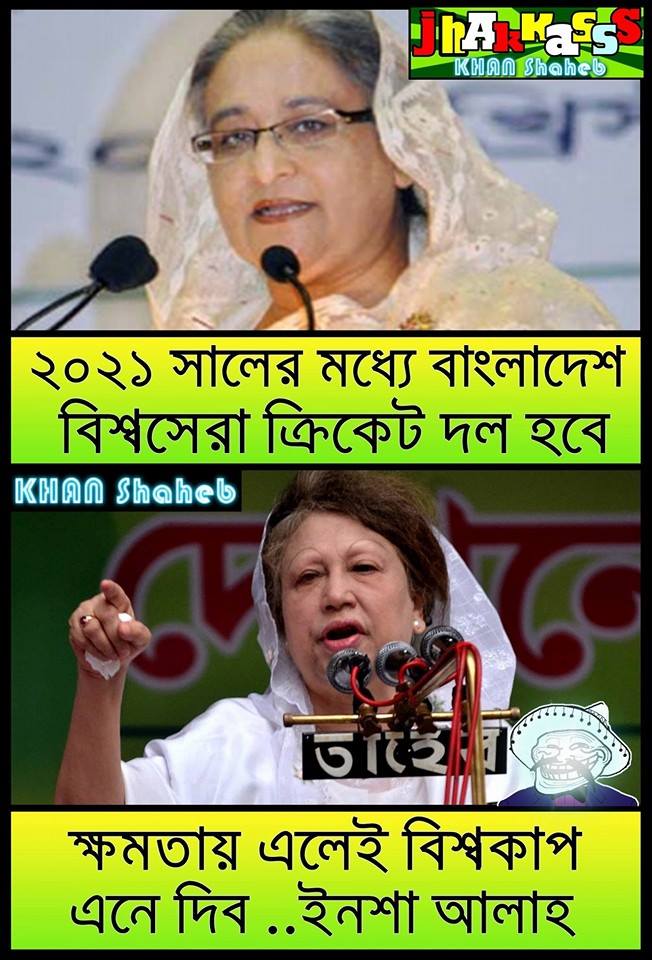
Caption: ২০২১ সালের মধ্যে বাংলাদেশ বিশ্বসেরা ক্রিকেট দল হবে ক্ষমতায় এলেই বিশ্বকাপ এনে দিব... ইনশাআল্লাহ
Label: hate